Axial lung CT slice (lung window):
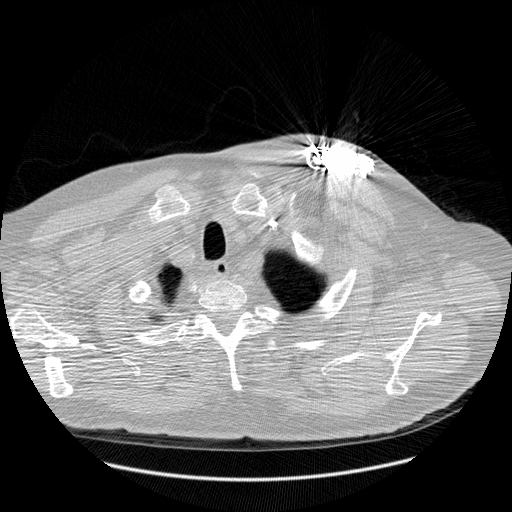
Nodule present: no